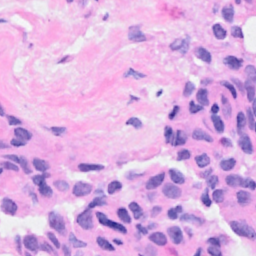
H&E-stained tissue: Breast